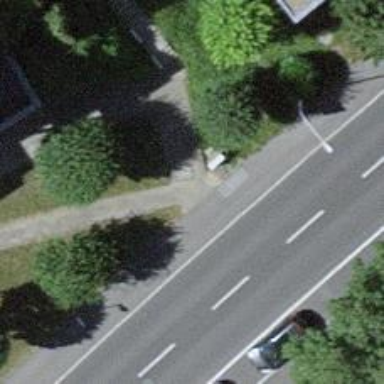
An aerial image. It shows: Set of steps on the road.